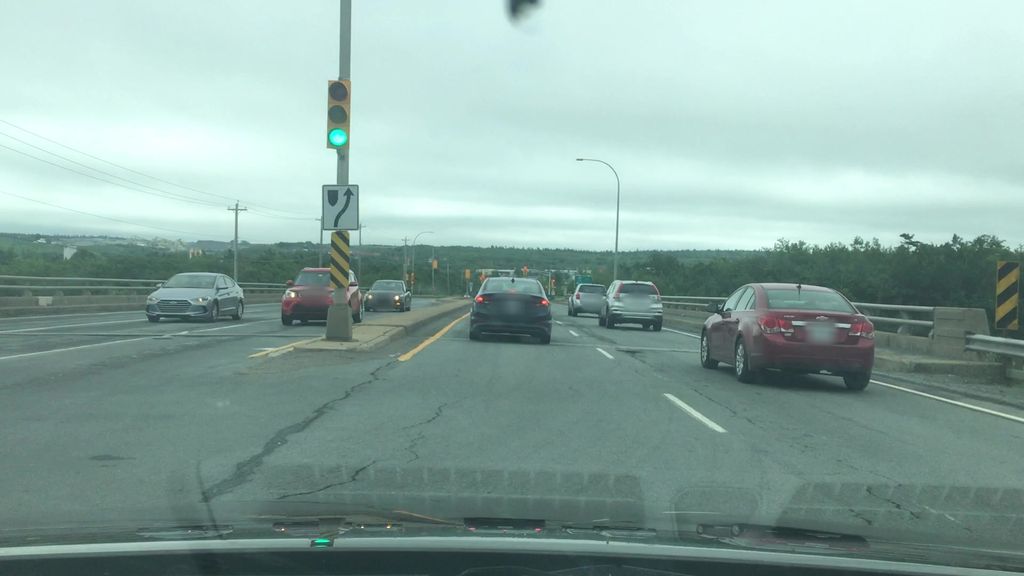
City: halifax